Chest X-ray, PA view. Patient: 66 years old, sex M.
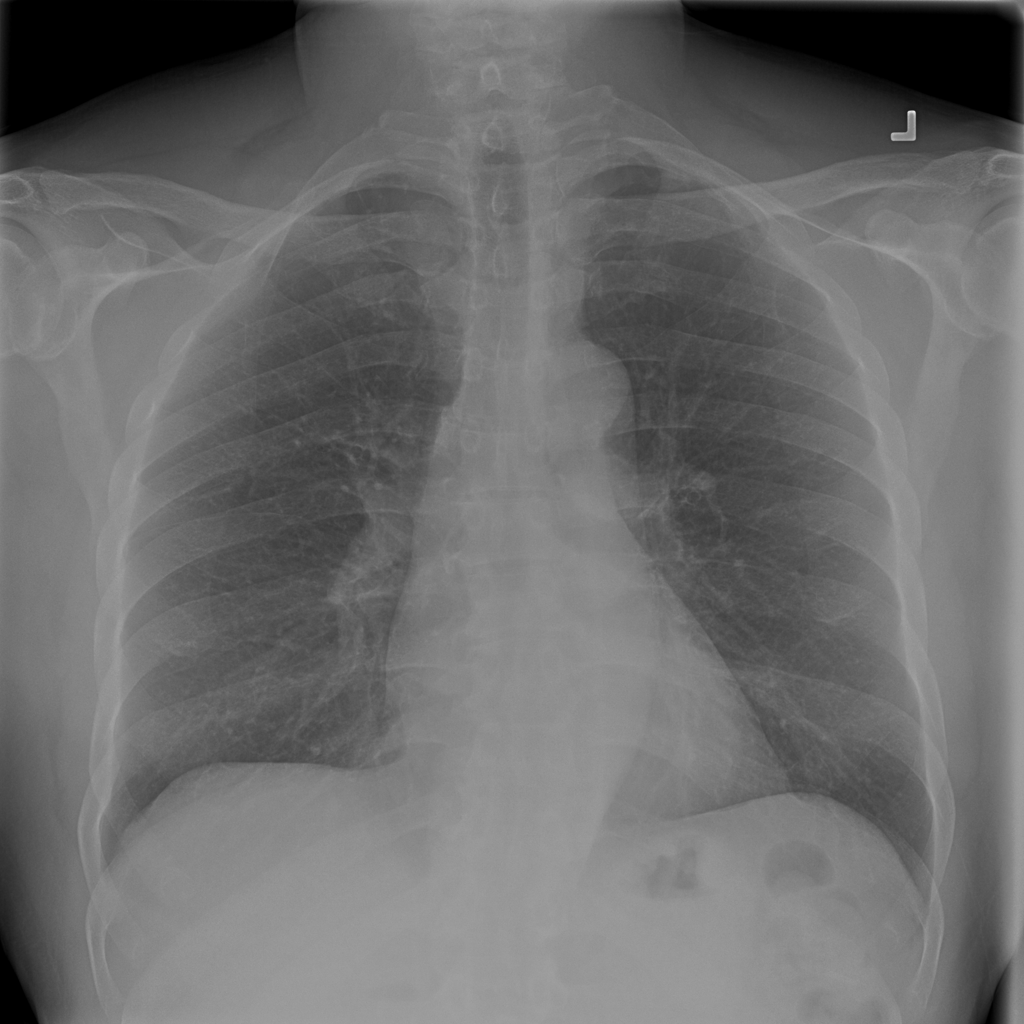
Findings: No Finding